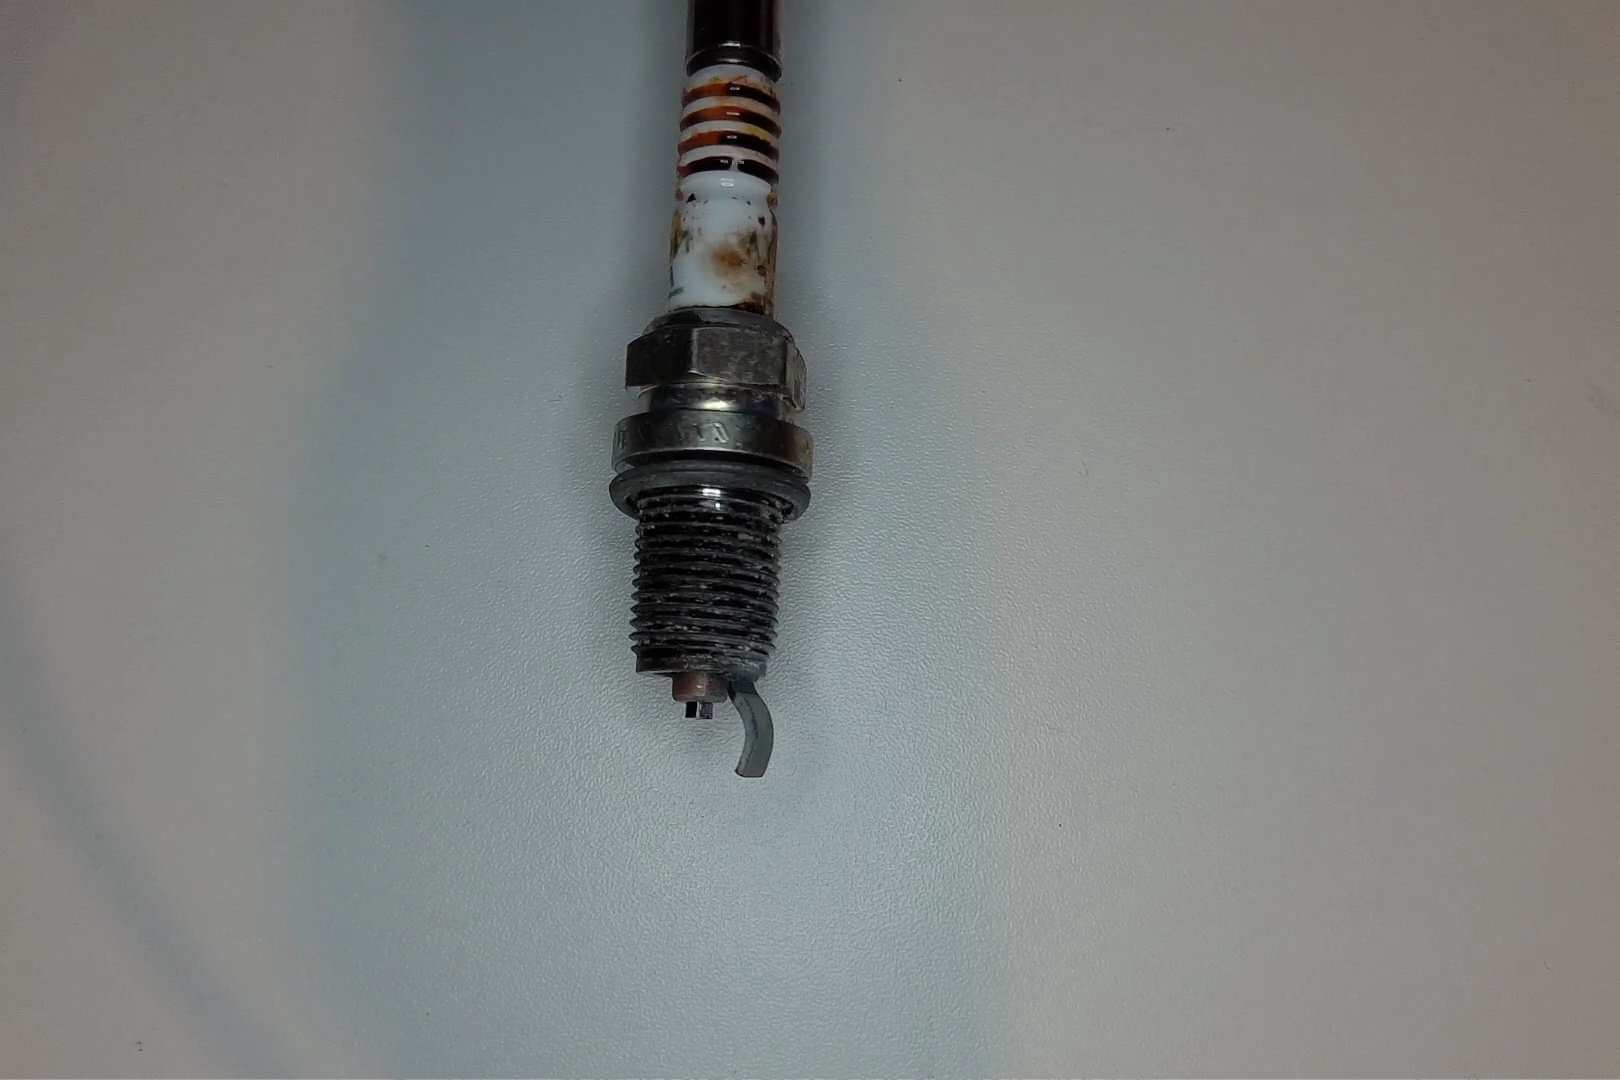
Label: anomaly